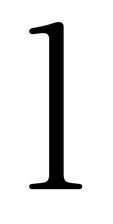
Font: InstrumentSerif-Regular